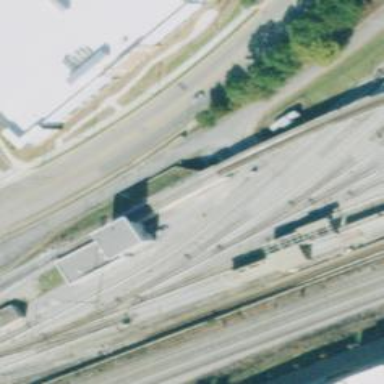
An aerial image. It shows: Electrified rail passing through service yard.